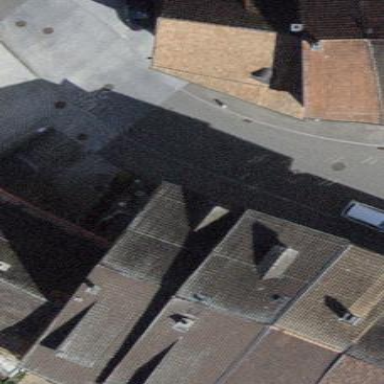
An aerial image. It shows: Building with tile roof.